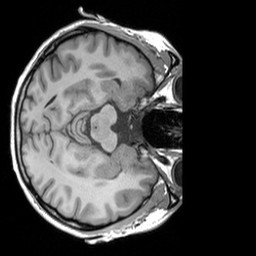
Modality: T1w
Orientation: axial
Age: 21
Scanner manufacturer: siemens
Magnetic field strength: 3 T
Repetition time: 1.9 s
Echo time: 0.00252 s